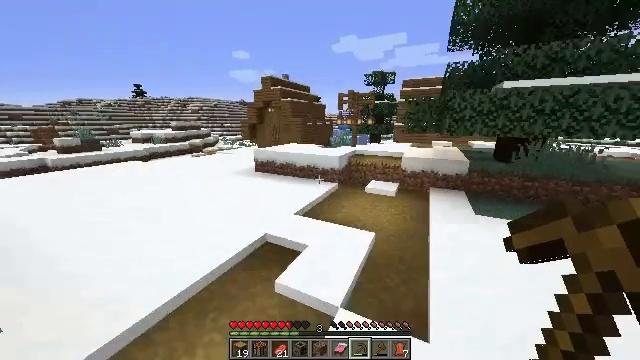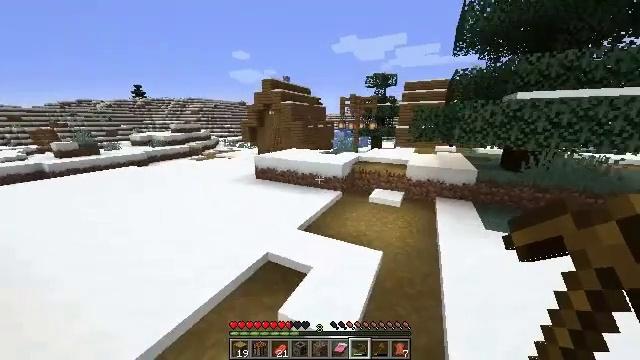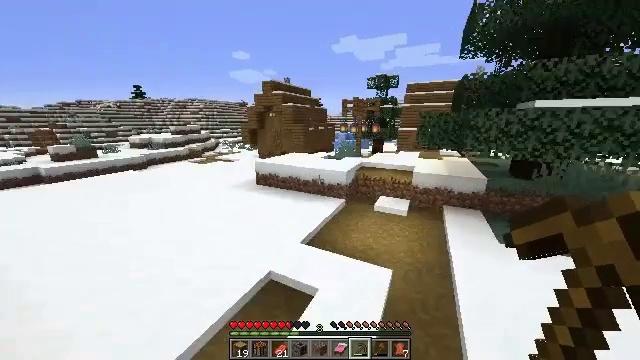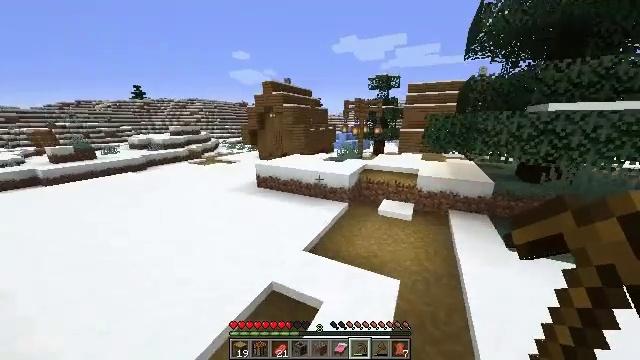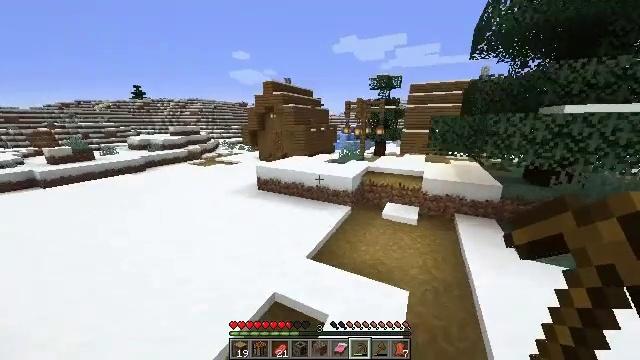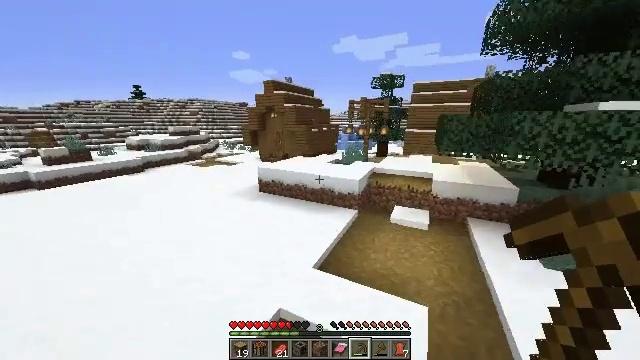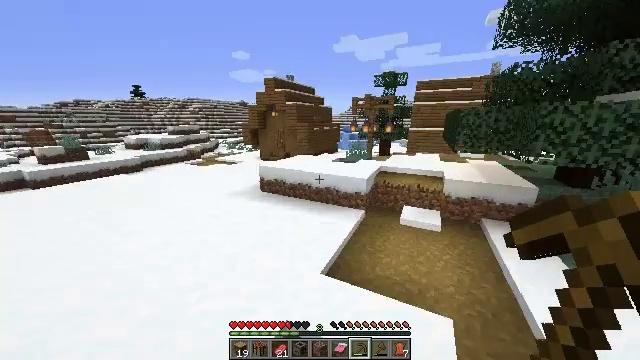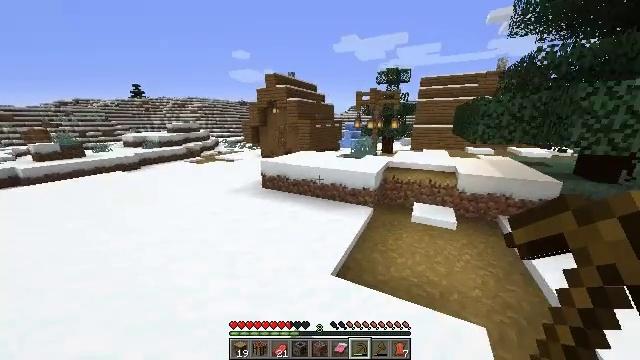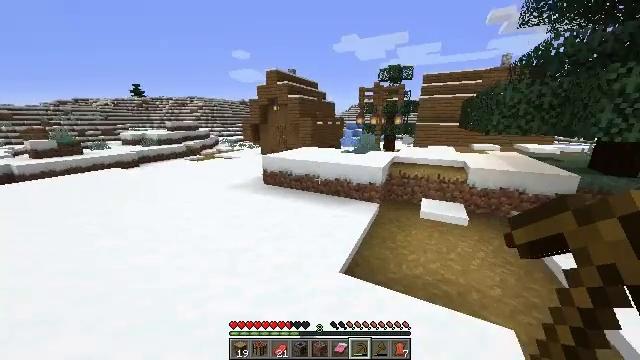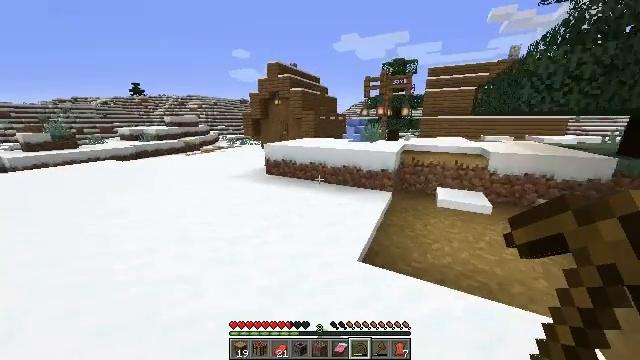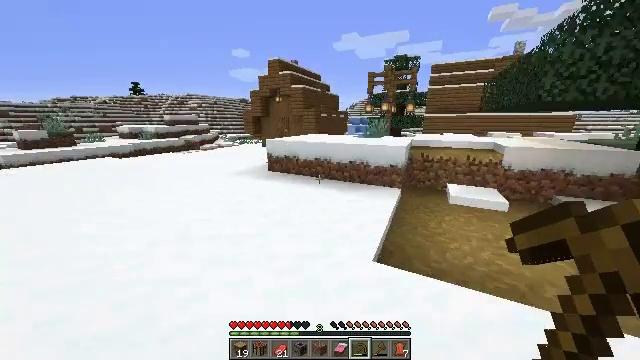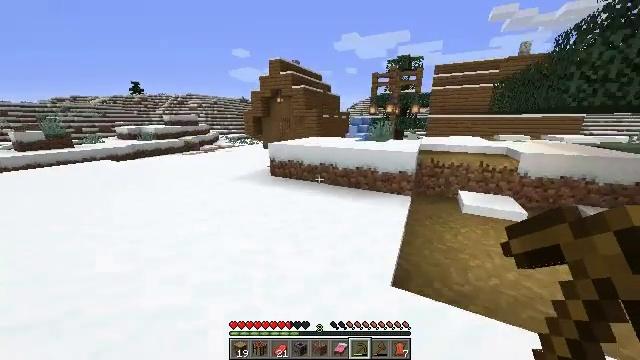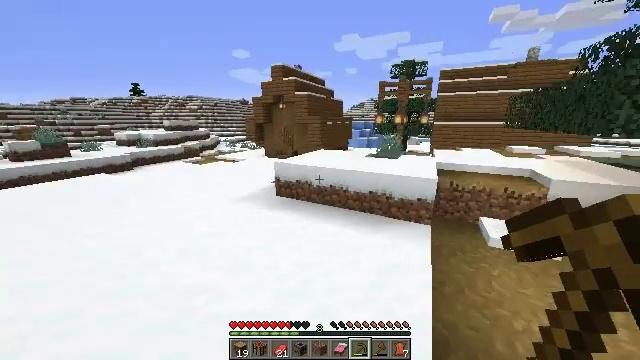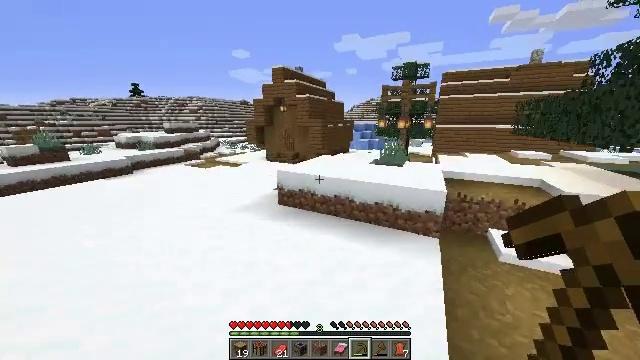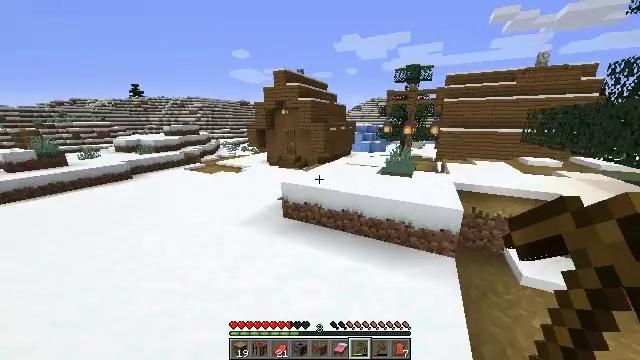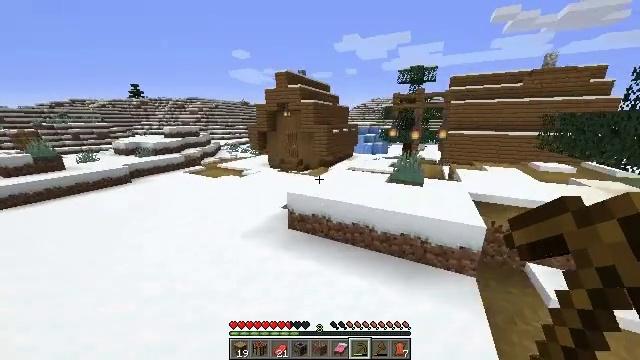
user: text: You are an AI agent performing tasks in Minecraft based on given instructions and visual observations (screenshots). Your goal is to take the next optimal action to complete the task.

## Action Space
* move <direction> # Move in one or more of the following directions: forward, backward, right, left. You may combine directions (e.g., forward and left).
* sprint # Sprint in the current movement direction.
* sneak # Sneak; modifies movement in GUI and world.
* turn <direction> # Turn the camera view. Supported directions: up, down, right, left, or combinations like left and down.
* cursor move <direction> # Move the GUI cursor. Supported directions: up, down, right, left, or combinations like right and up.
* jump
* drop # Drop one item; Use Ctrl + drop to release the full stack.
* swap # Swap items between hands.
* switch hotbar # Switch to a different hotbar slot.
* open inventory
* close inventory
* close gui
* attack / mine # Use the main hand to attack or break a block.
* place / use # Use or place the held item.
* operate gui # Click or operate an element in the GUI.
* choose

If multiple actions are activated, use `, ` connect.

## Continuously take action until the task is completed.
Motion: motion action
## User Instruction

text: Gather spruce leaves to collect foliage.
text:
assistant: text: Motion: move forward and move left, jump
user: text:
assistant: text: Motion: move forward and move left, jump
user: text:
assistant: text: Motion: move forward and move left, jump
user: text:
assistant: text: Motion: move forward and move left, jump
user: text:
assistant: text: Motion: move forward and move left, jump
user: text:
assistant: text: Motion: move forward and move left, jump
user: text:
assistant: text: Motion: move forward and move left, jump
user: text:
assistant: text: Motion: move forward and move left, jump
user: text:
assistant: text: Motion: move forward and move left, jump
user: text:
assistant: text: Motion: move forward and move left, jump
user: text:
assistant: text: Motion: move forward and move left, jump
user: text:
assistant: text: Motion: move forward and move left, jump
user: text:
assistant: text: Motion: move forward and move left, jump
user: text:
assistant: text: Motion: move forward and move left, jump
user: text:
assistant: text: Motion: move forward and move left, jump
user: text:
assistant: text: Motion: move forward, jump
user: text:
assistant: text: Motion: move forward, jump
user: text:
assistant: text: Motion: move forward, jump
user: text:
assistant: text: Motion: move forward and move left, jump
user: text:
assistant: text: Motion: move forward and move left, jump
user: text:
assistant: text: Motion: move forward and move left, jump
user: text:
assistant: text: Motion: move forward and move left, jump
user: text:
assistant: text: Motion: move forward and move left, jump
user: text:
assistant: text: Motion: move forward, jump
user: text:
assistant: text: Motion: move forward, jump
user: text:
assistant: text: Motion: move forward, jump
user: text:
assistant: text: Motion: move forward, jump
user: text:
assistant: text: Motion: move forward, jump
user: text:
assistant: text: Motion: move forward, jump
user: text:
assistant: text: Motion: move forward, jump